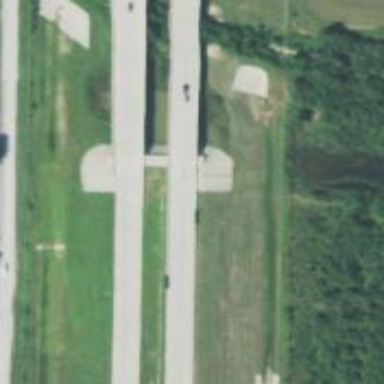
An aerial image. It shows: Motorway bridge.